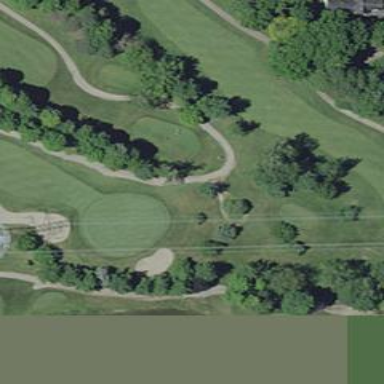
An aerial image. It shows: Path designated for golf carts.